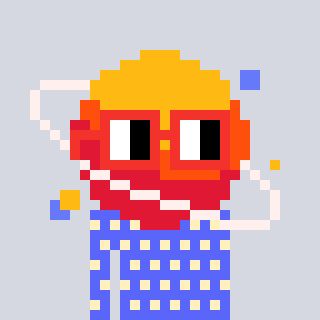
a pixel art character with square red glasses, a saturn-shaped head and a purple-colored body on a cool background